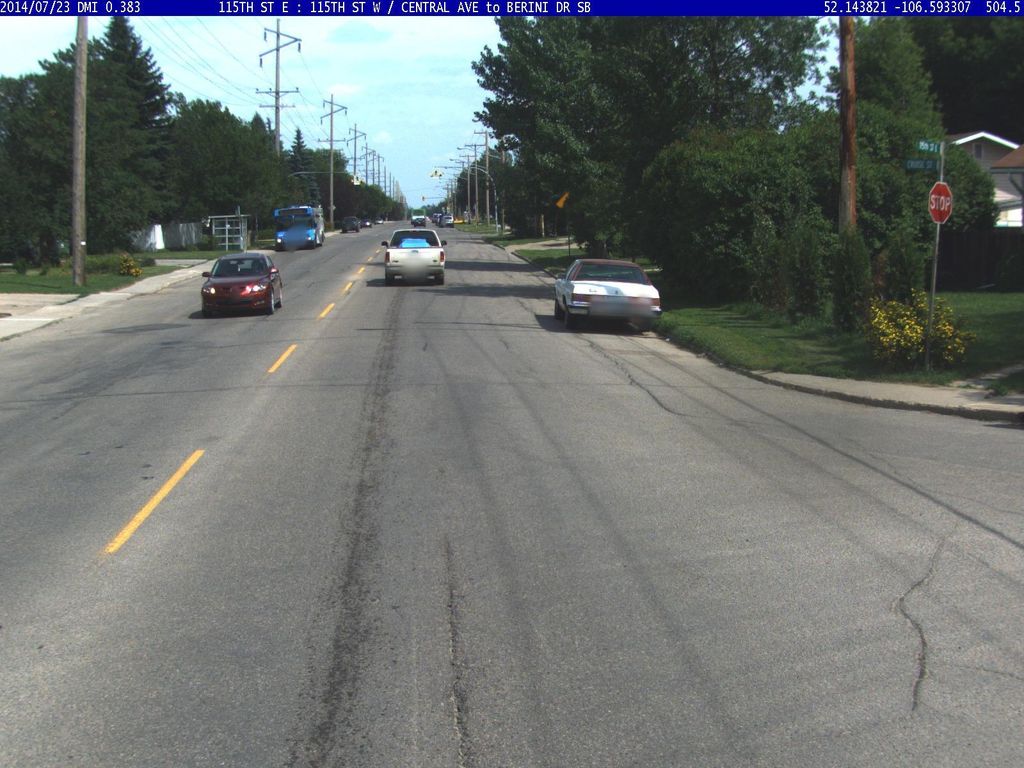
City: saskatoon